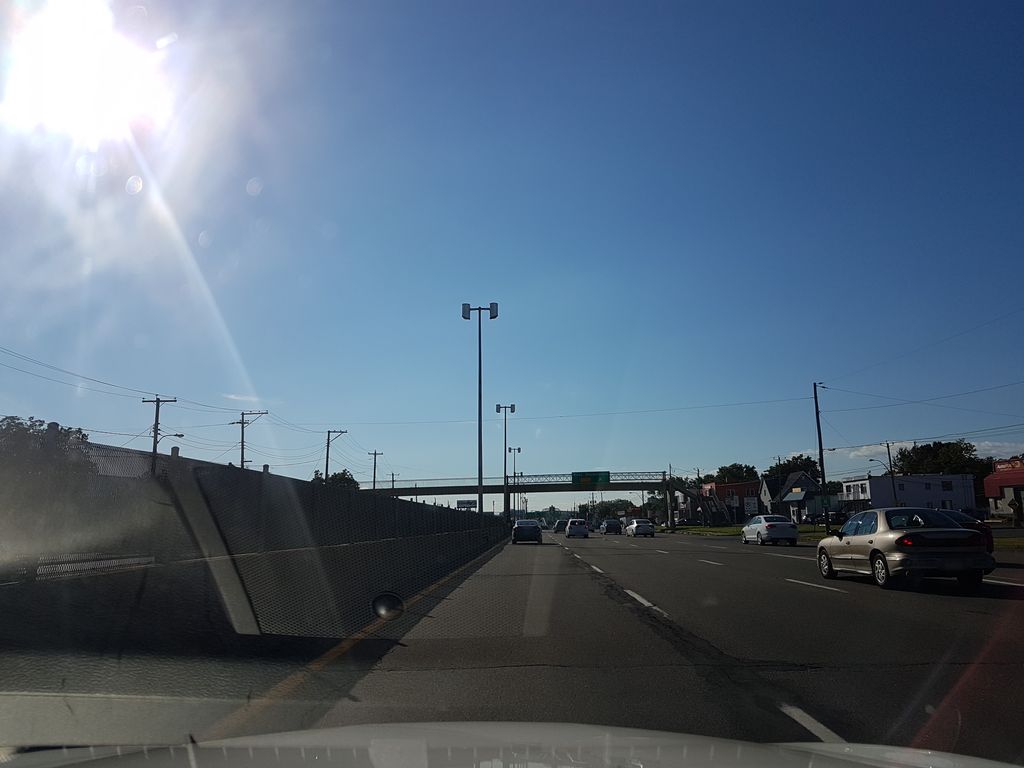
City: montreal